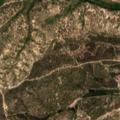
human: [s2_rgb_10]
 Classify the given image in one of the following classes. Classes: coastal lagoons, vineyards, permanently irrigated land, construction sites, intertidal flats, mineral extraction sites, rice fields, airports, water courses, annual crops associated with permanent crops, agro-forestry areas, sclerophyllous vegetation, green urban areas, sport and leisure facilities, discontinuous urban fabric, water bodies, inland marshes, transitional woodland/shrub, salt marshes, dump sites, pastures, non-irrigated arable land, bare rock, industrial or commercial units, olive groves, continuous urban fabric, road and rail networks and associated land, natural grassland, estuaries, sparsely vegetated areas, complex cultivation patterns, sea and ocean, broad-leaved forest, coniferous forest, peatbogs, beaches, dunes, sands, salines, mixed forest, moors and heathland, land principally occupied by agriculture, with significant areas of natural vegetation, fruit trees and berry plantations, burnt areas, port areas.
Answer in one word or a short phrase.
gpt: permanently irrigated land, broad-leaved forest, transitional woodland/shrub